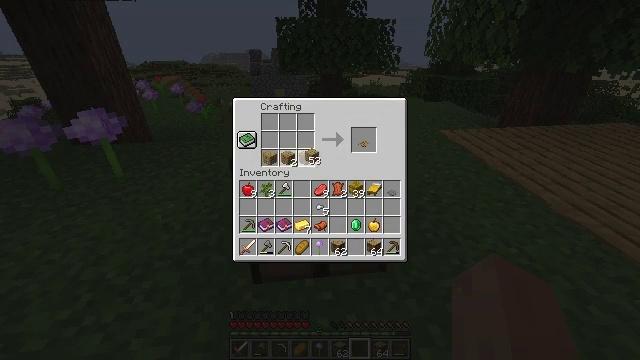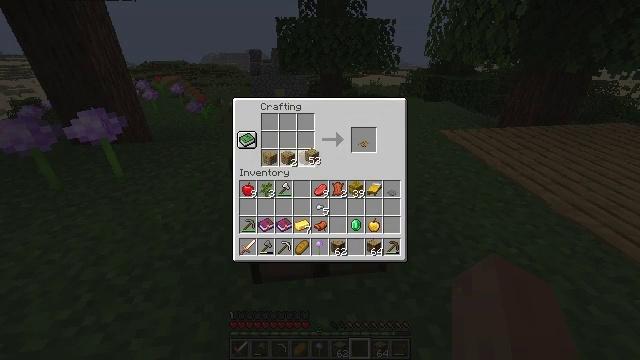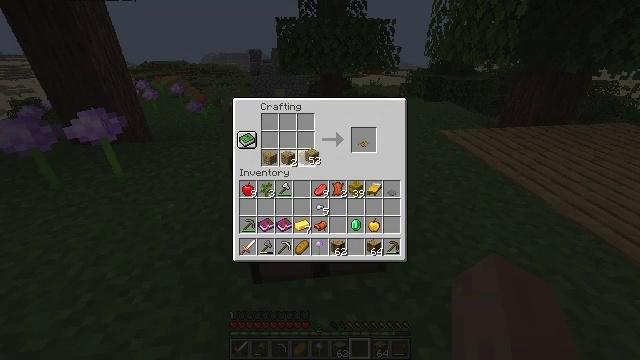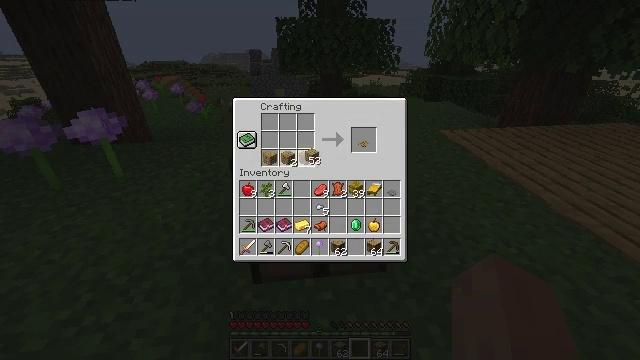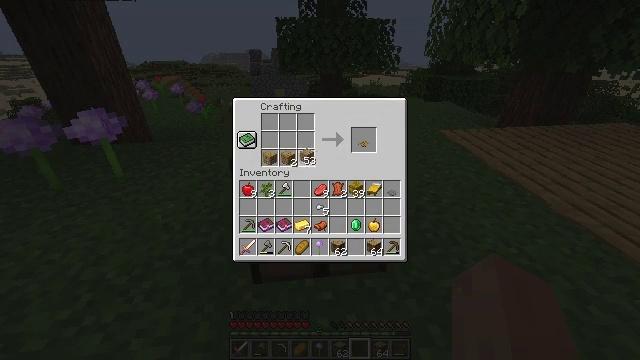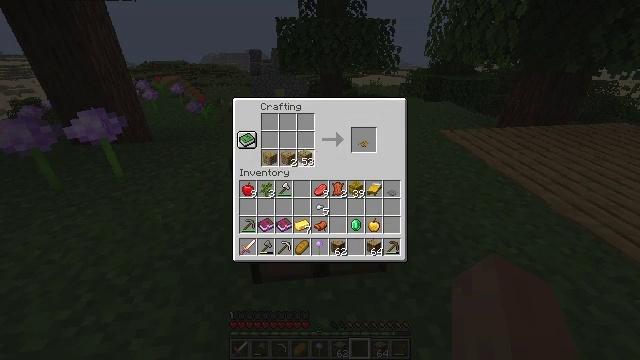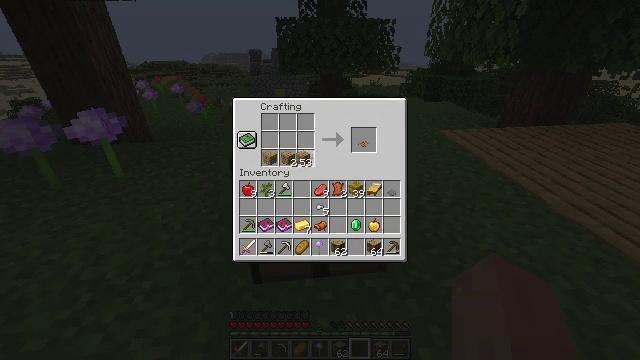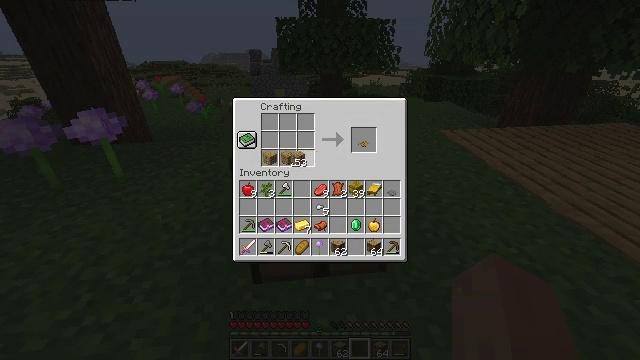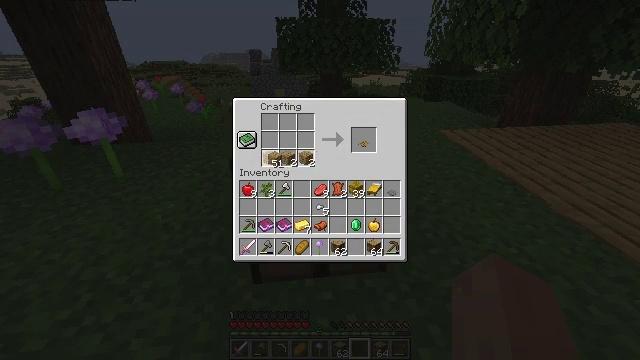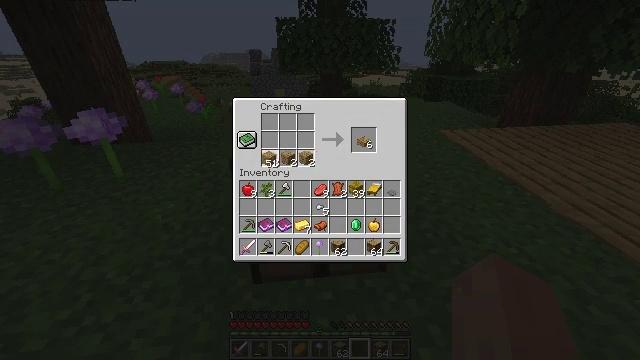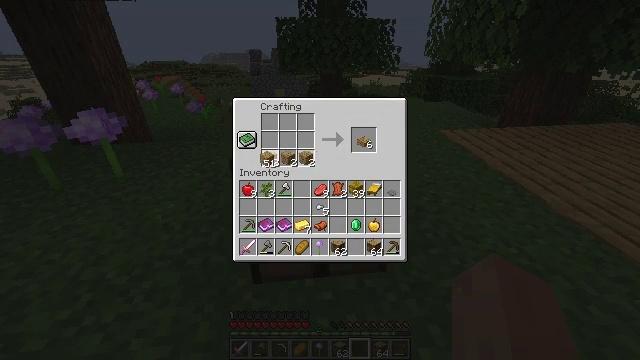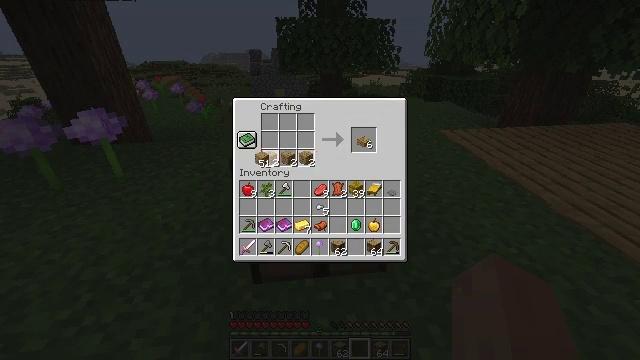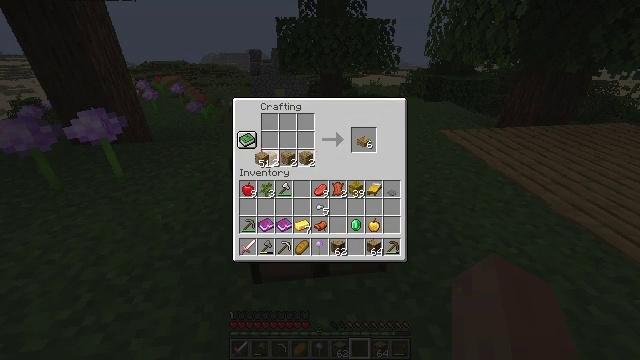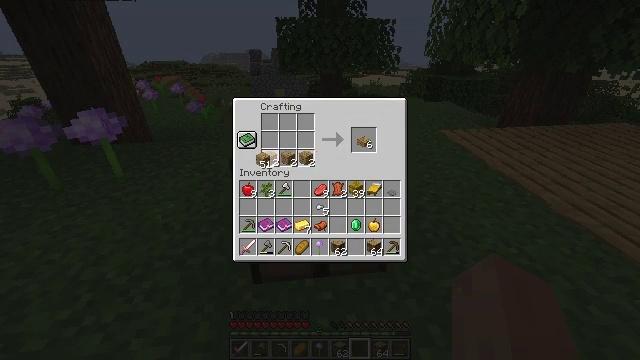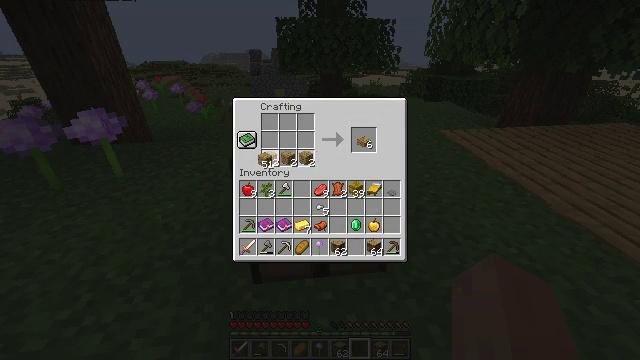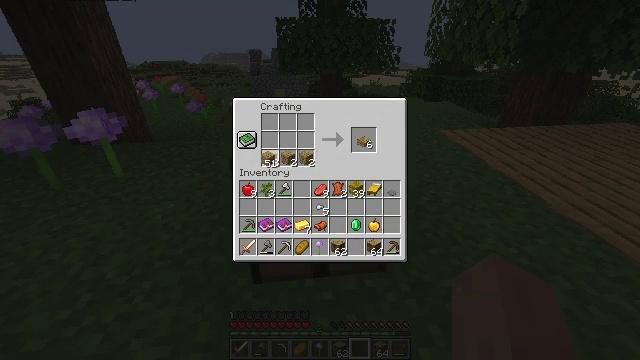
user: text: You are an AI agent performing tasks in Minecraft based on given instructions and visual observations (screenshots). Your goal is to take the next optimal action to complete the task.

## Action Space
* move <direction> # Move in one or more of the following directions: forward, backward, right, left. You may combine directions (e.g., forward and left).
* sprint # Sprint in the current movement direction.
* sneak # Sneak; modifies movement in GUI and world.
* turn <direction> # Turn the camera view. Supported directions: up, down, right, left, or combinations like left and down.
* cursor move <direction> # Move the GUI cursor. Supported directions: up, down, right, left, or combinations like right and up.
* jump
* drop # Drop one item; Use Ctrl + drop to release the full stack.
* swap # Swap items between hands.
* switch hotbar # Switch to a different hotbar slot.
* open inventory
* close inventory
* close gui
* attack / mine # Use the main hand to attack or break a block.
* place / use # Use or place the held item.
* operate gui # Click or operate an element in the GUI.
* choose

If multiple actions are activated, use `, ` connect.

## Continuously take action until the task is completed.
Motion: motion action
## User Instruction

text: Craft multiple oak slabs with planks.
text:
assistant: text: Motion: choose
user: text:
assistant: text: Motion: choose
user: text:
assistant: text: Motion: choose
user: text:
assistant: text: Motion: no_op
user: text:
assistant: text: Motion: no_op
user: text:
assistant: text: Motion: choose
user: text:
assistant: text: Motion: choose
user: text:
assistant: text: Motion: cursor move left, choose
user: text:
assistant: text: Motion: choose
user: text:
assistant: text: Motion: choose
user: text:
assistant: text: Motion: choose
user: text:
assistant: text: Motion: choose
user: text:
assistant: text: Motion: choose
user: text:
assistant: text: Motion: choose
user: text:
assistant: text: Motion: no_op
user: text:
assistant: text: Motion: no_op
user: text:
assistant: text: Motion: choose
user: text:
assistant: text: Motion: cursor move right, choose
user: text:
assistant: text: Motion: cursor move right, choose
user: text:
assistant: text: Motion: cursor move right, choose
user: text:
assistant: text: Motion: choose
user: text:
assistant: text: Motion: choose
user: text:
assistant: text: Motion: choose
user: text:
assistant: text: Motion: choose
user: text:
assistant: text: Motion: choose
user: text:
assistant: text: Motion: choose
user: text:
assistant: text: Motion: choose
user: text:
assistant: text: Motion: no_op
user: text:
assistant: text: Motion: no_op
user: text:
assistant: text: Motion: choose